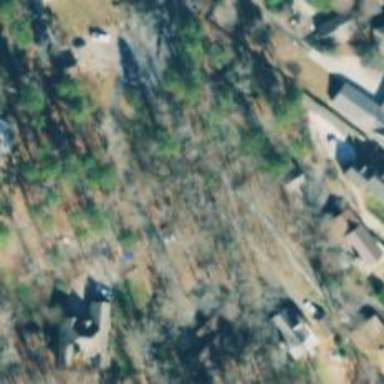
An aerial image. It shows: Driveway.